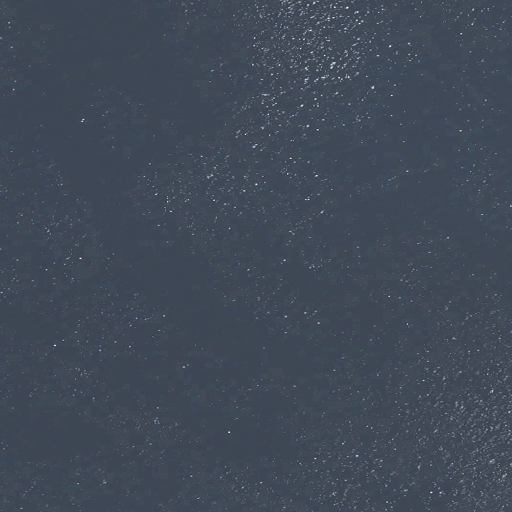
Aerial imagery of island in Maine named The Bandies containing only open water